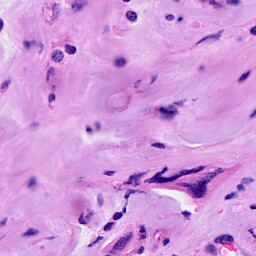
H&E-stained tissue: Breast